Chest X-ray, AP view. Patient: 75 years old, sex F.
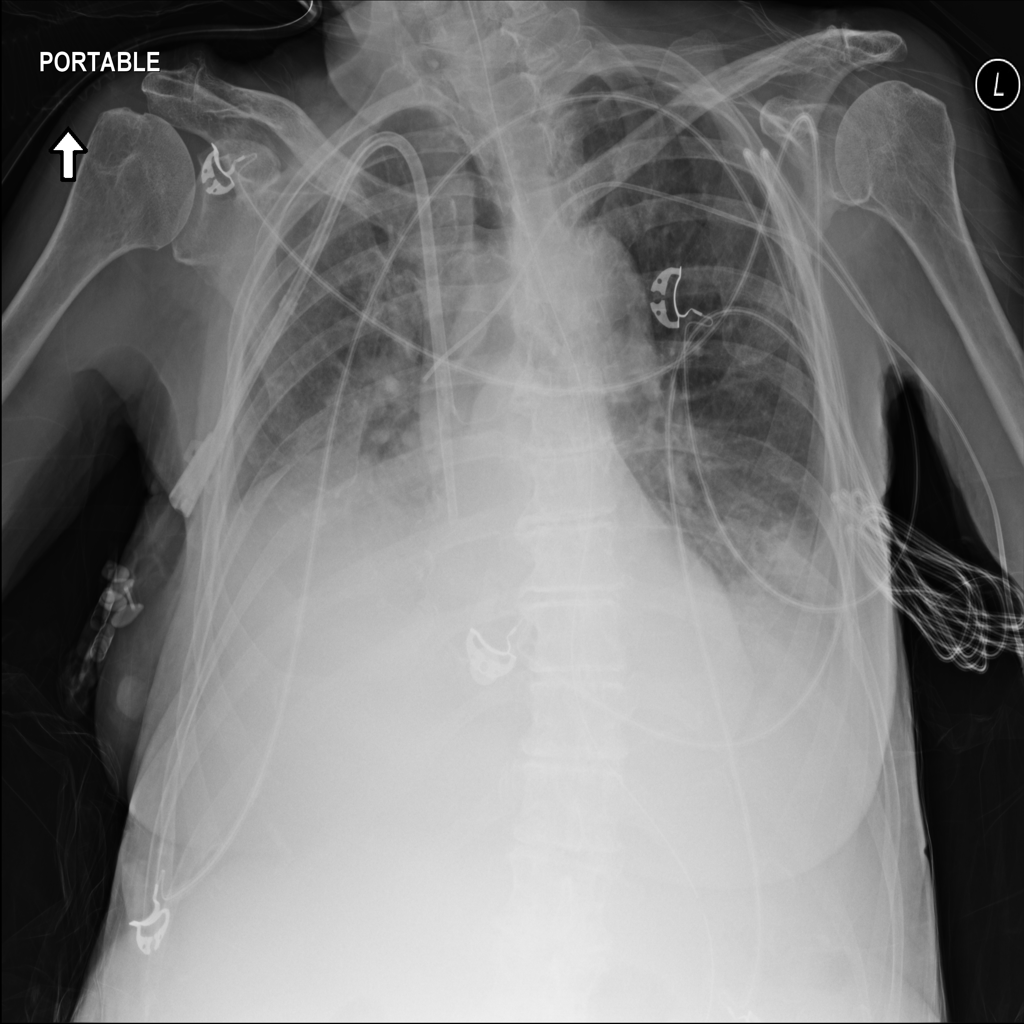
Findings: Effusion